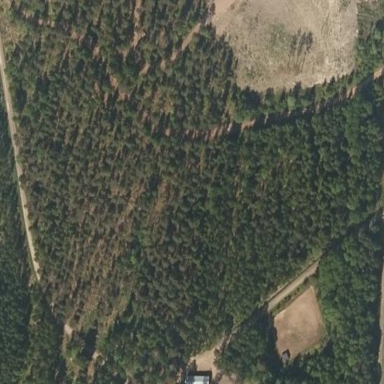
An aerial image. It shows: Forest area.